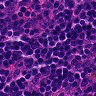
Metastatic tissue present: no